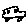
Label: car